Question: I have html file which implements AngularJS routes as follows,
'''
<!DOCTYPE html>
<html ng-app="demo">
<head>
<link rel="stylesheet" href="style.css">
</head>
<body>
<div ng-view>
</div>
<script src="https://ajax.googleapis.com/ajax/libs/angularjs/1.2.16/angular.min.js"></script>
<script src="http://code.angularjs.org/1.2.1/angular-route.min.js"></script>
<script>
// Code goes here
var demo = angular.module('demo', ['ngRoute']);
demo.config(function($routeProvider){
$routeProvider.when('/', {
controller: 'testController',
templateUrl: 'test.html'
})
})
var controllers = {};
controllers.testController = function($scope){
$scope.first = "Info";
$scope.customers=[
{name:'jerry',city:'chicago'},
{name:'tom',city:'houston'},
{name:'enslo',city:'taipei'}
];
}
demo.controller(controllers)
</script>
</body>
</html>
'''
test.html:
'''
<div>
<input type="text" ng-model="name"/>
</br>
{{first}}
</br>
<ul>
<li ng-repeat="cust in customers | filter:name">{{cust.name | uppercase}} - {{cust.city}}</li>
</ul>
</div>
'''
You can find the working version <URL>
But why is it not working when I run the same in my local browser :(
Here is the chrome console error:

Any help appreciated! :)
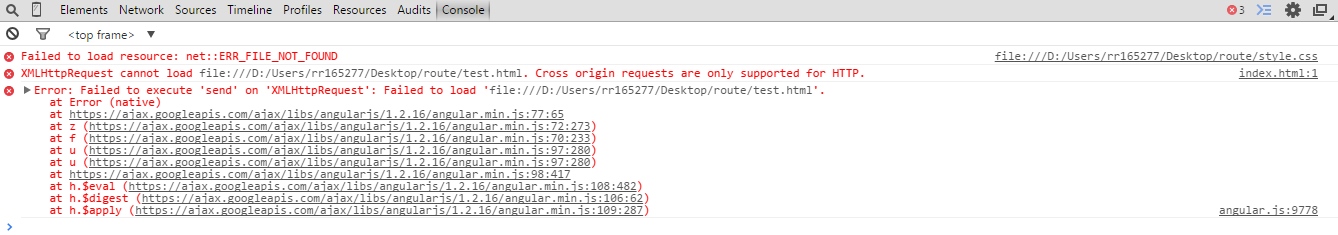
Answer: It is important to make it clear. For security reasons, Chrome (for example) won't allow you to load local files (ie: the templates for your views). My suggestion is to set up a web server to test your applications:
1. Use the free edition of the Visual Studio Express for web development.
2. Use gruntjs to quickly set up your project.
Alternatively you can use inline templates in place of loading it externally, but it does not seems to be a good practice.
Edit:
Using the console error print that you posted, Chrome is blocking your ajax request. You can bypass this restriction using a command line argument:
'''
chrome.exe --allow-file-access-from-files
'''
However I would encourage you to set up a simple local web server, It will prevent you for some headaches while your are learning...